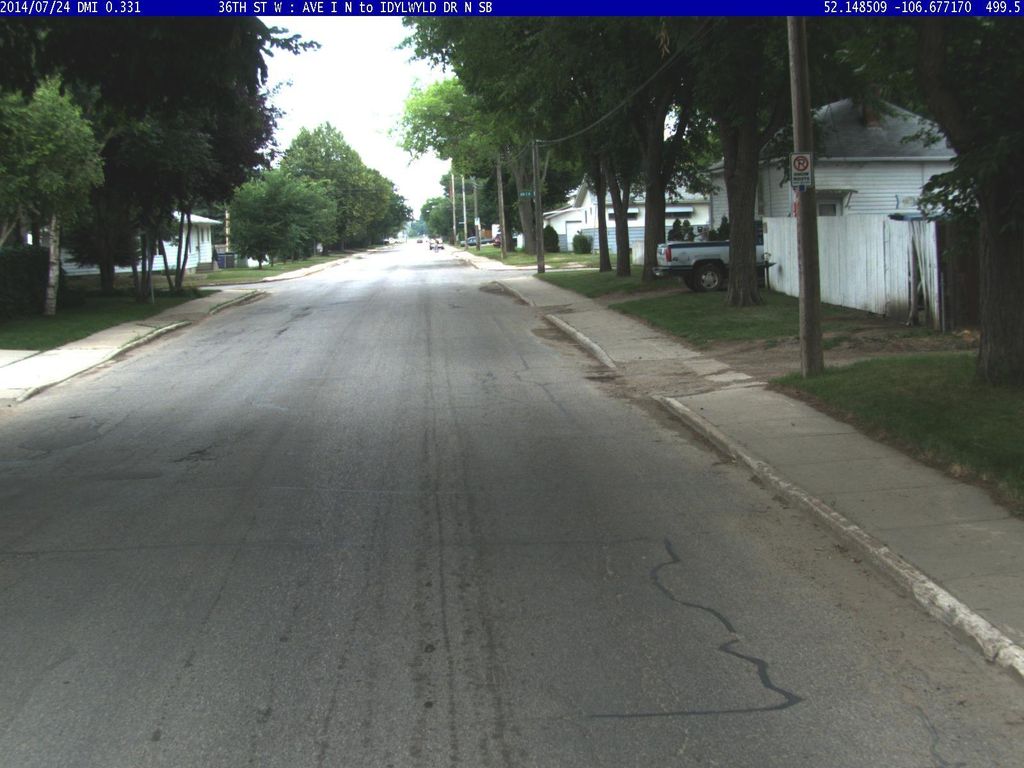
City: saskatoon